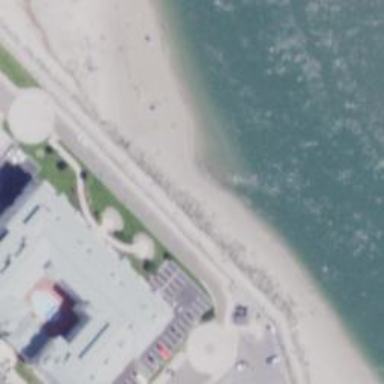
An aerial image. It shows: Seawall made of concrete.